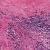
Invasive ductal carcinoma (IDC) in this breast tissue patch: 0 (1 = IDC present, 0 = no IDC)